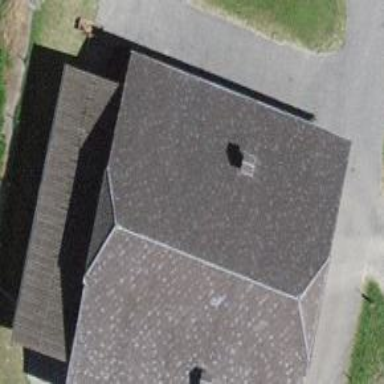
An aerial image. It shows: Barn.